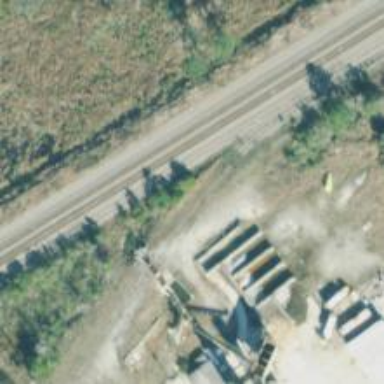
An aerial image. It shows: Railway spur service line used for aggregate transportation.